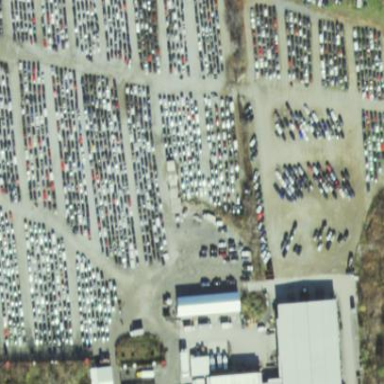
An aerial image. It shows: Scrap yard located in industrial area.